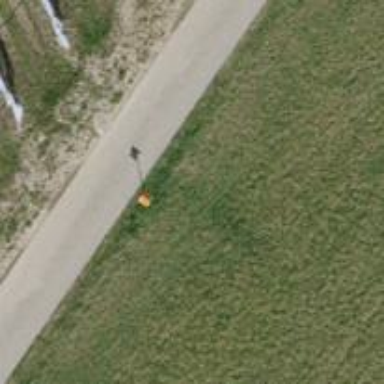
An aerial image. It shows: Pole with roofed pipeline marker.